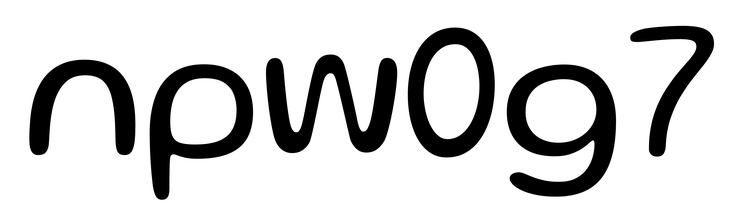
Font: Gluten_Light